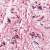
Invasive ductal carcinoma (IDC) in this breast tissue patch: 0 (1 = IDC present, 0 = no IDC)